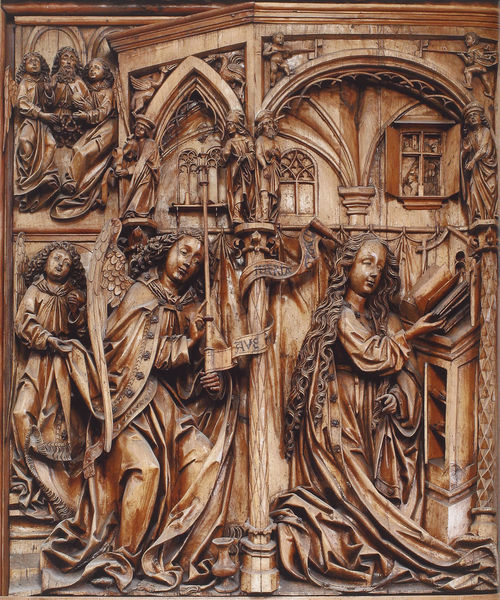
Titel: Kefermarkt, Hochaltar der Pfarrkirche St. Wolfgang
Künstler: Meister von Kefermarkt
Standort: Kefermarkt, Pfarrkirche St. Wolfgang (EU - AUT)
Schlagwörter: fenster, haar, säule, haare, gotik, locken, engel, krug, relief, bogen, gewölbe, buch, altar, pult, schnitzerei, gotisch, baldachin, maria, geschnitzt, verkündigung, olz, spruchband, holzschnitzerei, aria, ave